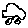
Label: car